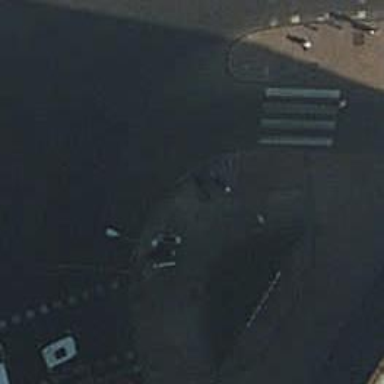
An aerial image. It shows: Kerb serving as barrier.